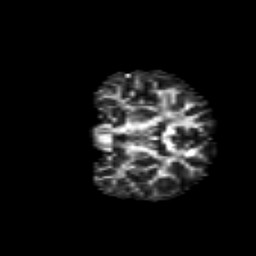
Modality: FA
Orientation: coronal
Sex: female
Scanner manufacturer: siemens
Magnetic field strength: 3 T
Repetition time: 5 s
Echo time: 0.071 s